Question: using D3.js, I would like to perform transition (animation) on child element and when at the end of the transition, remove the parent element.
1. how to make sure the child transition ended?
2. how to remove the parent element? in jQuery syntax it would be $(this).parent().remove(); li.enter() .append('li') .append('i') .text(function (d) { return d; }); li.exit() .selectAll('i') .transition() .style('opacity', 0) .remove(); // remove parent here...
demo:
<URL>

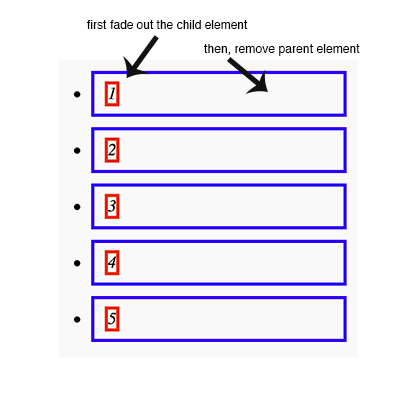
Answer: >
1. how to make sure the child transition ended?
I learn here: <URL>
that I can use transition.each([type],listener) like this:
d3.selectAll('i').transition().each('end', function () { ... });
to triggr callback on each of the elements transition 'end' event.
>
1. how to remove the parent element? in jQuery it would be $(this).parent().remove();
this syntax works for me:
d3.select(this.parentNode).transition().style('opacity', 0).remove();
and this is the final demo:
<URL>